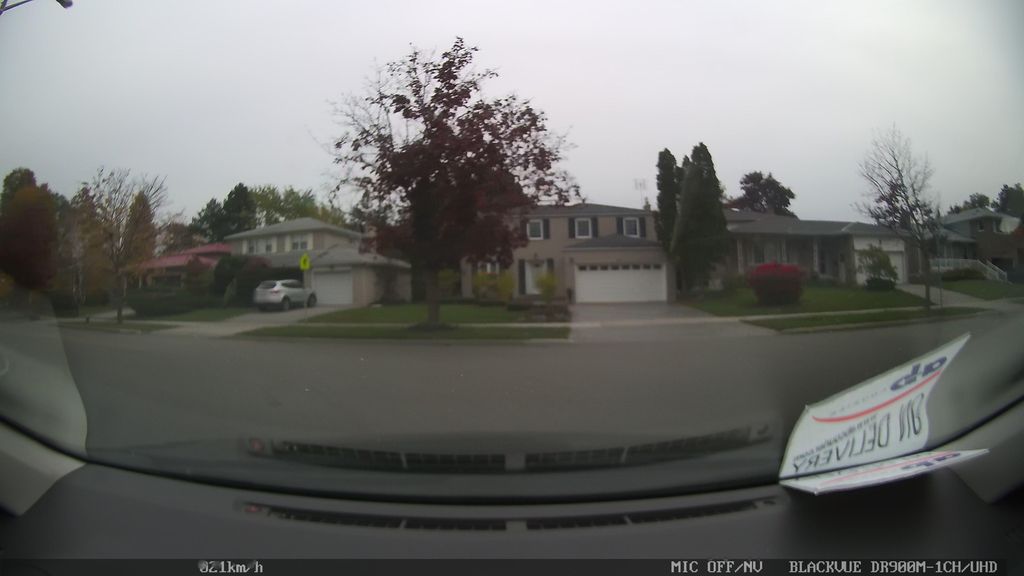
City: toronto